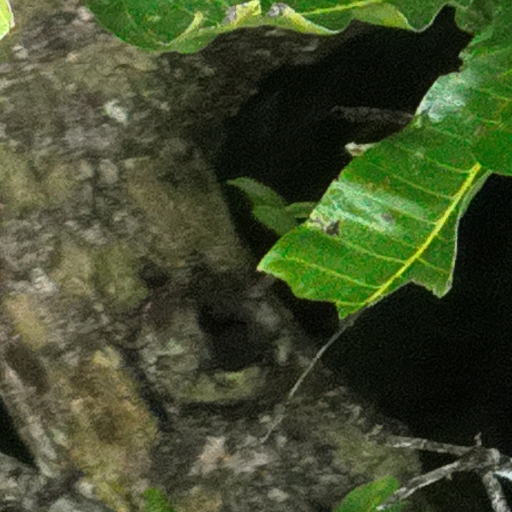
Species: Anacardium excelsum
GBIF accepted scientific name: Anacardium excelsum
Crown area (m\u00b2): 310.468